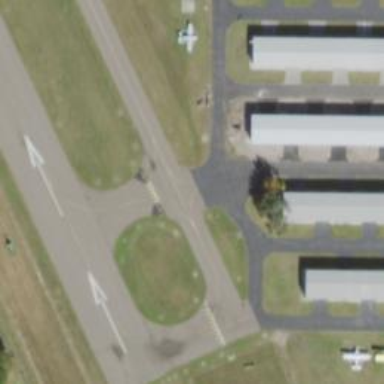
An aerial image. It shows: View of taxiway at the airport.